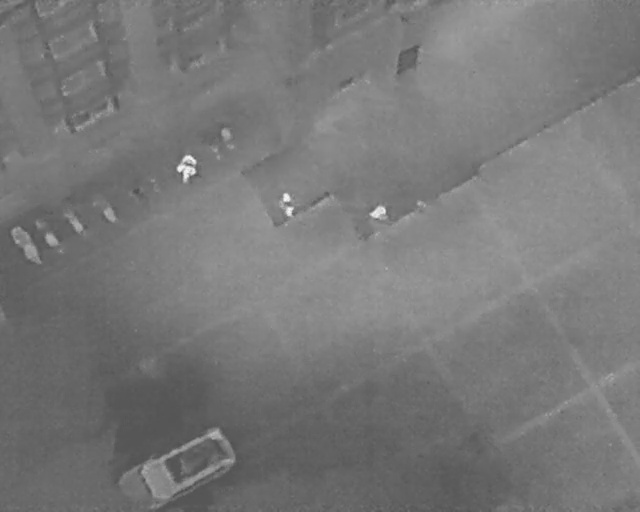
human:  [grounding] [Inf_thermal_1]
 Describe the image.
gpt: In the satellite image, there is  <ref>1 large bicycle </ref> <box>[[0, 45, 7, 49, 149]]</box> located at left,  <ref>3 medium bicycle </ref> <box>[[4, 43, 10, 46, 149], [8, 41, 14, 44, 149], [13, 39, 19, 41, 146]]</box> located at left,  <ref>1 large person </ref> <box>[[26, 30, 31, 34, 1]]</box> located at left,  <ref>1 small bicycle </ref> <box>[[33, 25, 37, 28, 160]]</box> located at top,  <ref>2 large person </ref> <box>[[42, 38, 46, 41, 177], [57, 39, 60, 43, 177]]</box> located at center,  <ref>1 large car </ref> <box>[[21, 79, 33, 103, 2]]</box> located at bottom left.